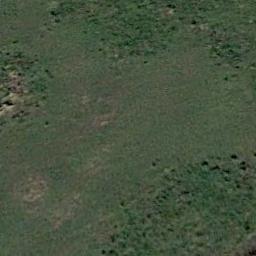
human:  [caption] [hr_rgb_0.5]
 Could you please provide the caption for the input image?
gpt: The meadow is dense but uneven .

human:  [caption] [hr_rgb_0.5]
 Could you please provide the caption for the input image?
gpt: A large dark green and light green mixed grass .

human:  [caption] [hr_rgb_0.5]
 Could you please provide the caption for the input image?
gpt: There are several trees on the grass .

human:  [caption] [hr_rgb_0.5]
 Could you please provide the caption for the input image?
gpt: This meadow has dense grasses and some trees and parts of the meadow are relatively sparse .

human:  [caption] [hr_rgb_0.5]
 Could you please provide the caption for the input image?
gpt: There are some green bushes on the green meadow .